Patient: sex M, age 61
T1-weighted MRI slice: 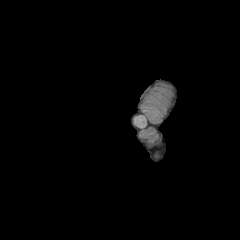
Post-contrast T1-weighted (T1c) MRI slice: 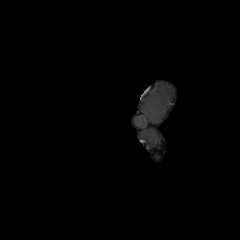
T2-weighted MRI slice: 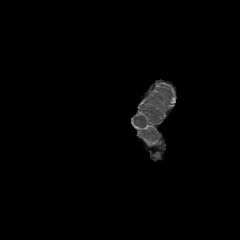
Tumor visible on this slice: no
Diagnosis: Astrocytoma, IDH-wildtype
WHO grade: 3